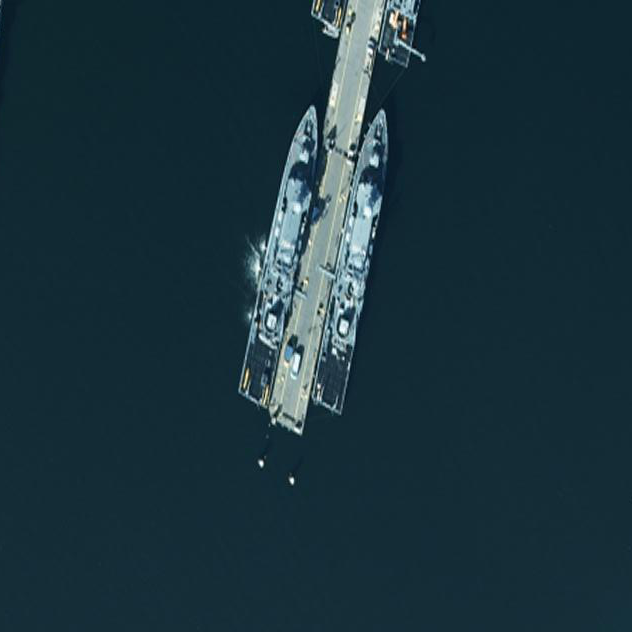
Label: combat